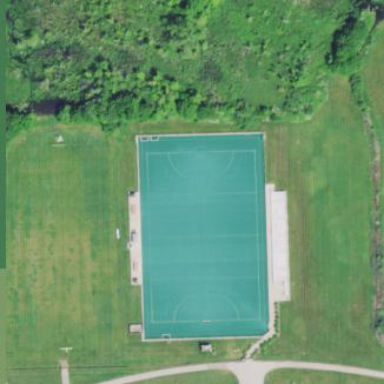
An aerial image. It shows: Artificial turf field hockey pitch.